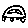
Label: car